Question: Below I have a AJAX get request. The index.php file called returns the data in JSON format. What I want to do is have that data put into a JavaScript array. Currently what I have works, however the array puts each different letter into an array.
'''
$.get('../poll/index.php?data=vehicles', function(data) {
for (var i = 0; i < data.length; i++) {
vehicles.push(data[i]);
}
console.log(vehicles);
});
'''

Am I forgetting to do something?
Thanks
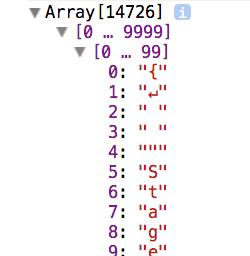
Answer: 'data' is a string containing JSON, it is not an array. You have four options to convert the response (JSON) in a JavaScript data type (array or object):
1. Parse the JSON explicitly: Parse JSON in JavaScript?
2. Set the proper content type response header to let jQuery automatically parse the response for you: https://stackoverflow.com/q/2<PHONE>
3. Tell jQuery about the format of the response, so that it parses it for you. For that, pass 'json' as the last argument to $.get.
4. Use $.getJSON, which is equivalent to 3.